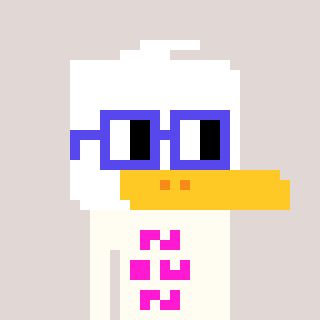
a pixel art character with square blue glasses, a duck-shaped head and a grayscale-colored body on a warm background